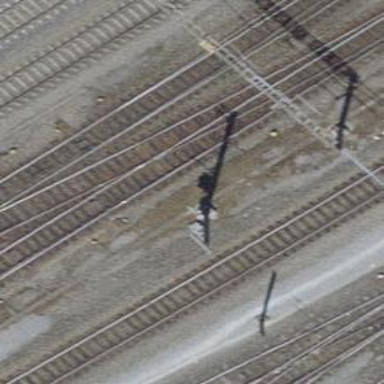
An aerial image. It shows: Railway siding with one electrified track and contact line.